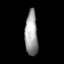
Tissue: lung
Cell type: Endothelial cells
Senescence score: 0.6025
Nuclear area (px): 563
Mean DAPI intensity: 156.02